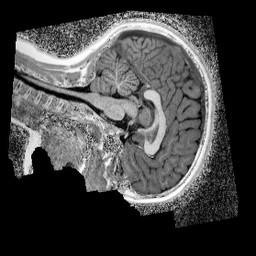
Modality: UNIT1_denoised
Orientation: sagittal
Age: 11
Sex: female
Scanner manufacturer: siemens
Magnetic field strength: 3 T
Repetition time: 4 s
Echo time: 0.00299 s